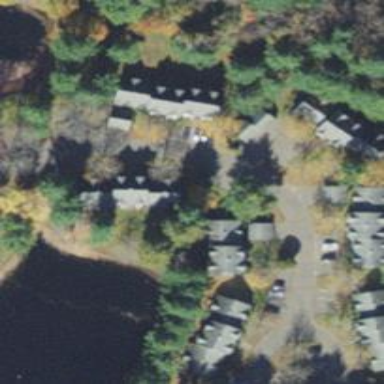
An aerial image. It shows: Residential driveway made of asphalt.